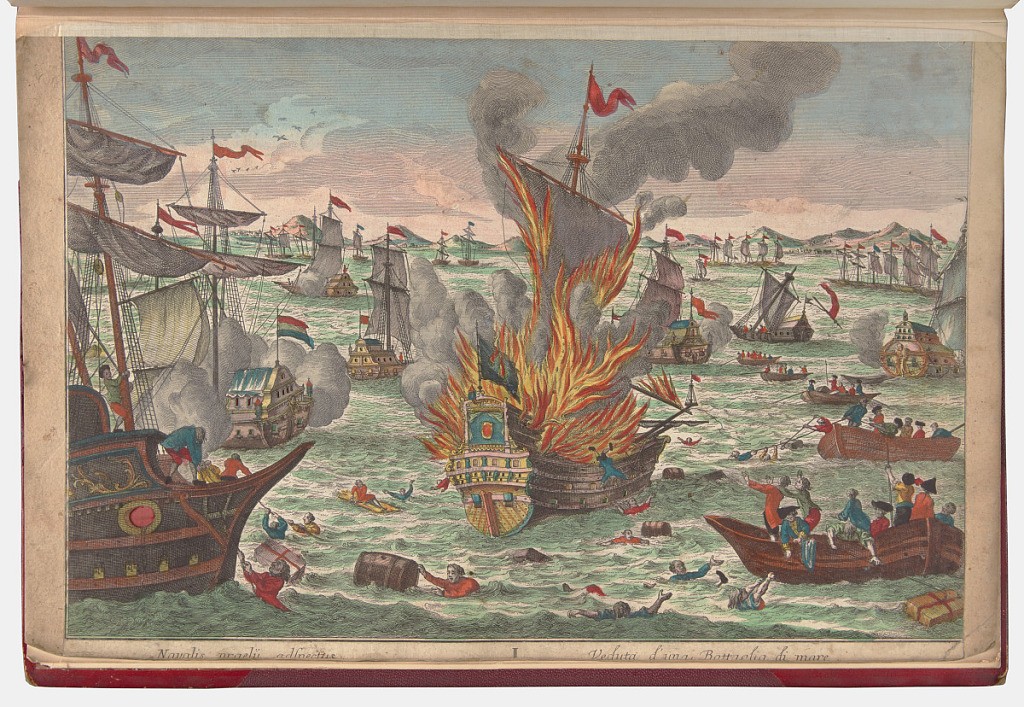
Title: Navalis praelii adspectus (View of a Naval Battle)
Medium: Hand-colored etching on paper; verso: fabric
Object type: Bound print
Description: Perspective view of a naval battle scene. At center, a large ship is engulfed in vibrant flames, with smoke billowing from all sides. Two figures are shown falling off the sides of the vessel, with many more scattered in the waters surrounding the ship. Several wooden lifeboats line the right side, pulling figures from the water into their boats with rope. At left, the front half of another ship is vislbe, with a figure clinging to the main mast and another figure helping pull a man out of the water. More ships fill the nearby waters, several surrounded by smoke. A hilly shoreline is visible along the horizon, and a blue sky fills the top margin. Printed along bottom margin: Navalis praelii adspectus / Veduta d'una Battaglia di mare.

Verso: Patches of colored fabric. Printed label: Prospect eines See=Treffens.